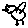
Label: bird